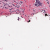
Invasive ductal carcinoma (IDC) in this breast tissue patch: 1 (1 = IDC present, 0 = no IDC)